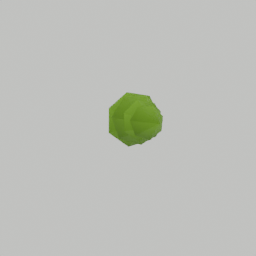
Label: nature